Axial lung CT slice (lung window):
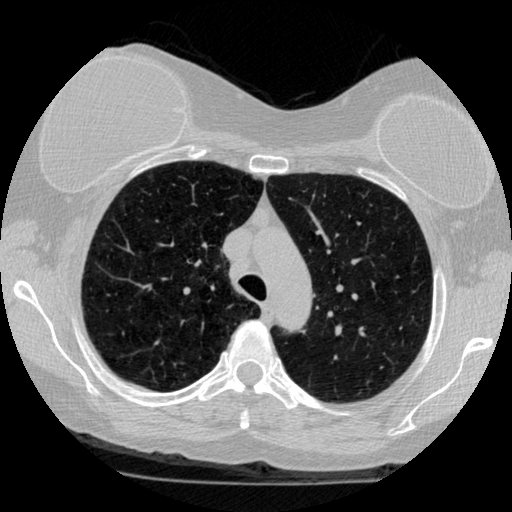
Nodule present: no